Question:
Well I have 2 images and I want show like this. second image should be right corner of first image. bottom or top is not important.
I am trying with relative layout but not looking like this
I want to put cancel image to the bottom of image first with this
'''
android:layout_alignParentBottom="true"
'''
but it goes the screen bottom not image bottom.
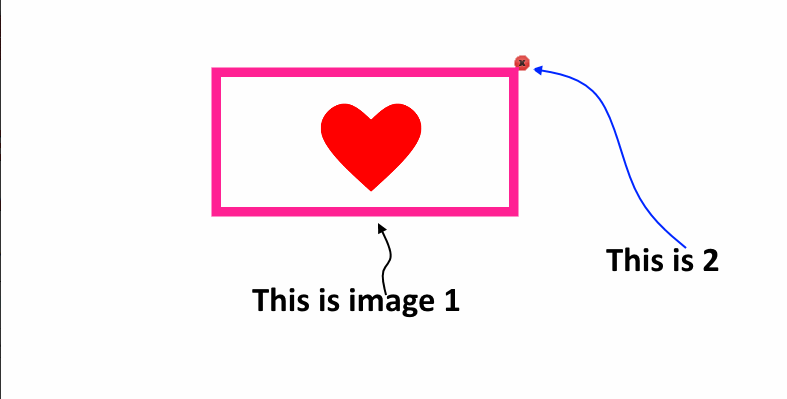
Answer: You can also use Frame Layout for this purpose beause frame layout does not require any relationships, like with 'android:layout_gravity="top|right"' property as :
'''
<?xml version="1.0" encoding="utf-8"?>
<FrameLayout xmlns:android="http://schemas.android.com/apk/res/android"
android:layout_width="match_parent"
android:layout_height="match_parent" >
<ImageView
android:id="@+id/image1"
android:layout_width="20dp"
android:layout_height="20dp"
android:layout_gravity="top|right"
android:src="@drawable/ic_launcher" >
</ImageView>
<ImageView
android:layout_width="match_parent"
android:layout_height="match_parent"
android:layout_margin="10dip"
android:layout_below="@id/image1"
android:src="@drawable/ic_launcher" >
</ImageView>
</FrameLayout>
'''